Field crop: maize
Growth stage: 2
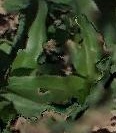
Species: maize